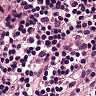
Metastatic tissue present: no